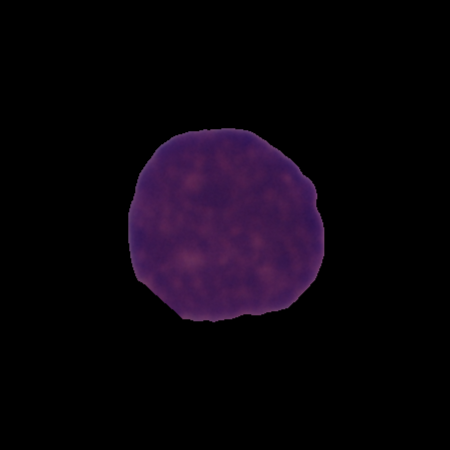
Label: cancer